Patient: sex M, age 34
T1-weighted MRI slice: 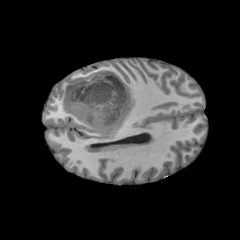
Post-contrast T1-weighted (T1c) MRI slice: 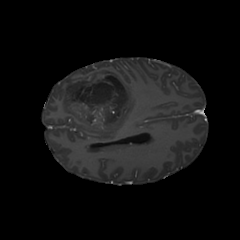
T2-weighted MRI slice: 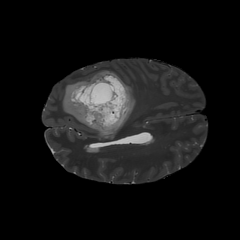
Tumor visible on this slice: yes
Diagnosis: Astrocytoma, IDH-mutant
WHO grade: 4